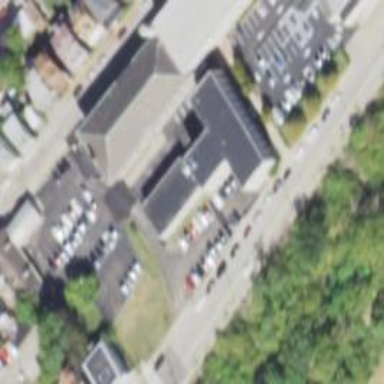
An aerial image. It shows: School building.